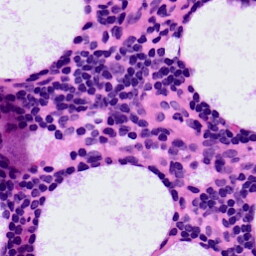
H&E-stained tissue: LymphNode